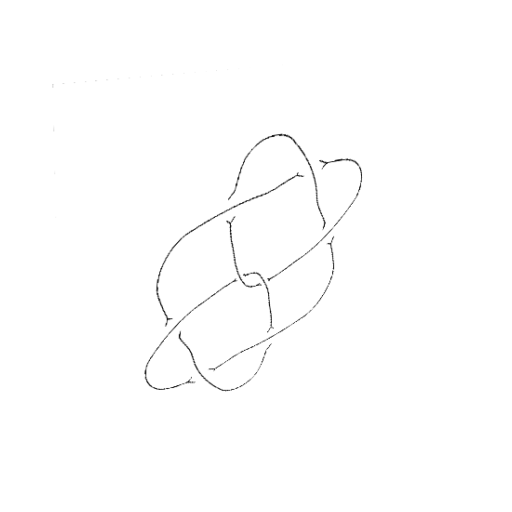
Crossing number: 8